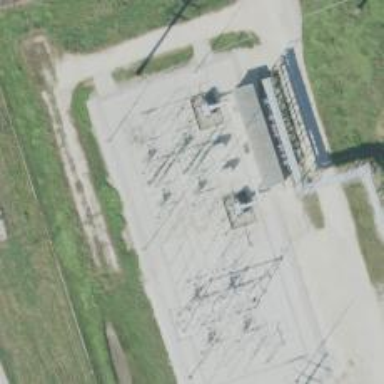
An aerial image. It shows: Switch for power supply.